Field crop: maize
Growth stage: 2
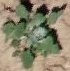
Species: chenopodium